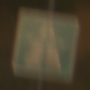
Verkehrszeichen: Autobahn
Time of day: SunriseSunset
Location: Outdoor (Nature)
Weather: PartlyCloudy
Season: NotSpecified
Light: Natural